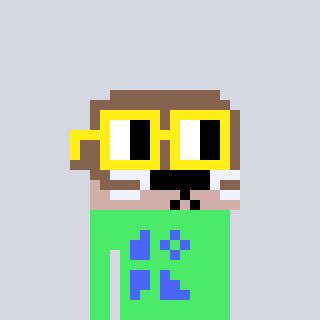
a pixel art character with square yellow glasses, a otter-shaped head and a teal-colored body on a cool background